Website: crate-barrel
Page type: billing-address
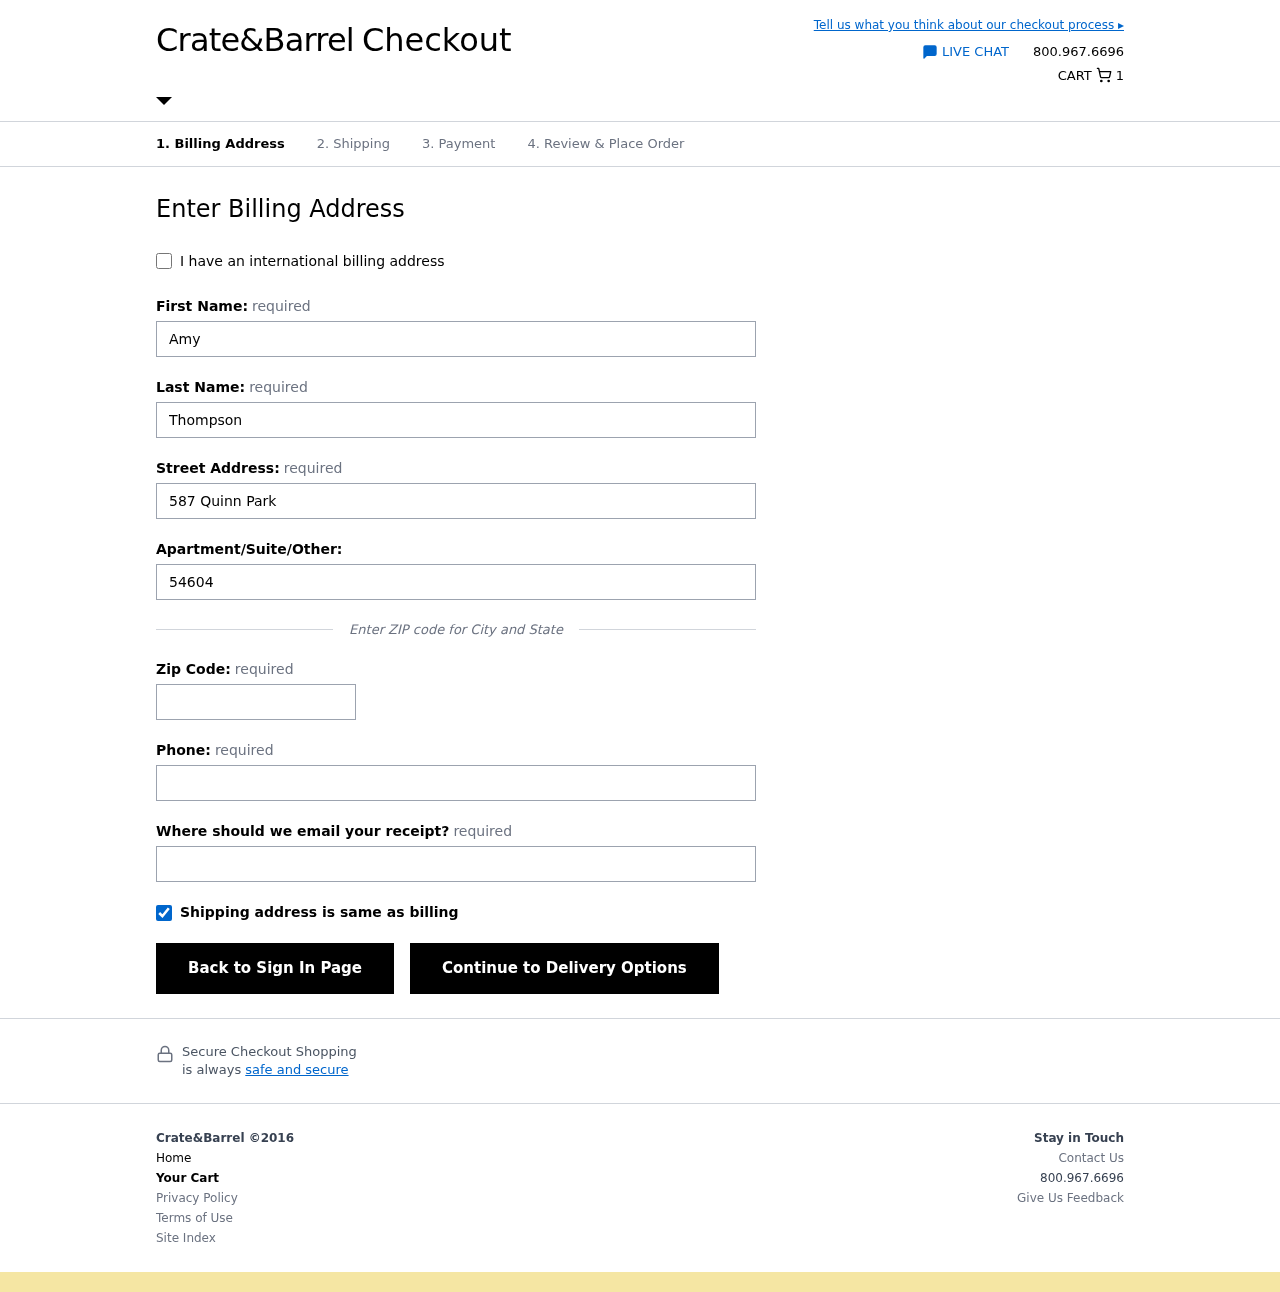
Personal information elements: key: PII_EMAIL
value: amy.thompson@yahoo.com
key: PII_FIRSTNAME
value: Amy
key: PII_LASTNAME
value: Thompson
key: PII_PHONE
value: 7663512921
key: PII_POSTCODE
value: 49285
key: PII_STREET
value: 587 Quinn Park
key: PII_STREET2
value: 54604 Mata Row
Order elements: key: ORDER_NUM_ITEMS
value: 1